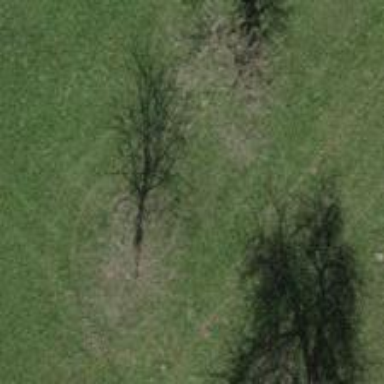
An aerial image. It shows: Single tag "natural: tree."